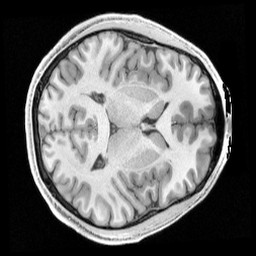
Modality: T1w
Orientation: axial
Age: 20
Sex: male
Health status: healthy
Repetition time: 2.4 s
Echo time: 0.00222 s